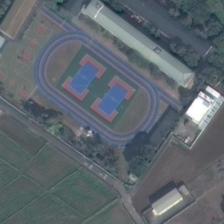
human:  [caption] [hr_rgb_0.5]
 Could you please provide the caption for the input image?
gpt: a playground is surrounded by several buildings and many green plants .

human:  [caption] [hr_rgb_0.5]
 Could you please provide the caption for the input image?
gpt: a playground is surrounded by green trees and buildings .

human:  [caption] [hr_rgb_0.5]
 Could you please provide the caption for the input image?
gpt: this vast expanse of land has farmland, basketball courts and several small buildings .

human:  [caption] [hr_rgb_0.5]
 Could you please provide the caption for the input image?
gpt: several long buildings and some green trees with large pieces of meadows are around a playground .

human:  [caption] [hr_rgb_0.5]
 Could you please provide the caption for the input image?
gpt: a playground is surrounded by several buildings and many green plants .